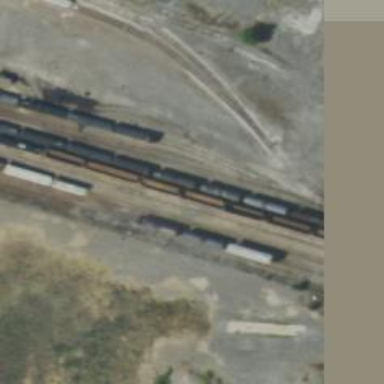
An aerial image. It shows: Railway spur service.